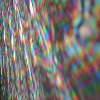
Label: sunburn